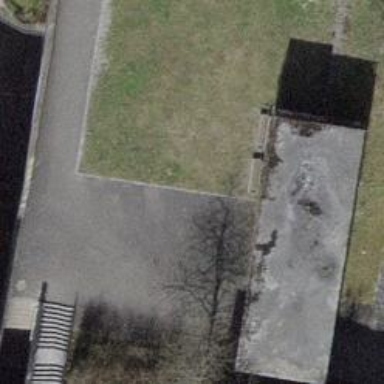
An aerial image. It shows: Bench.